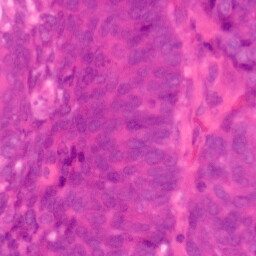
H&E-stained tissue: Colon